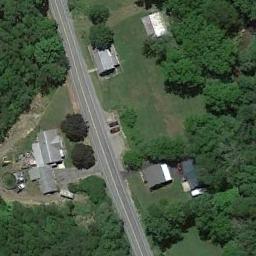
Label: freeway